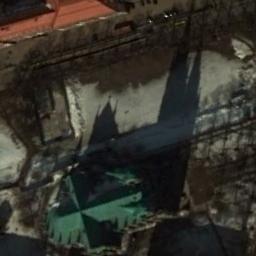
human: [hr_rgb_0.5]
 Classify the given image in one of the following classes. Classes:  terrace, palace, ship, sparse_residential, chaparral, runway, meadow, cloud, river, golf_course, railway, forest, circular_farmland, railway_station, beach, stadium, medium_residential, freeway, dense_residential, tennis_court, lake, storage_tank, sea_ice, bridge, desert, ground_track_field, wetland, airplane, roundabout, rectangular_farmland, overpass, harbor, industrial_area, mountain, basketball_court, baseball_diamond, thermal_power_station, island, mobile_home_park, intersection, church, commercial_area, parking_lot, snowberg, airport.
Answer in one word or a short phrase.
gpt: church